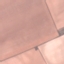
Label: AnnualCrop